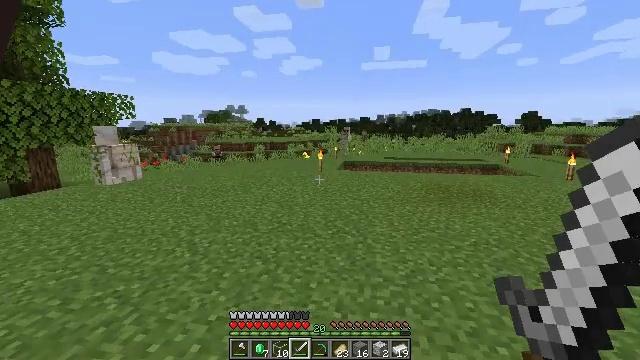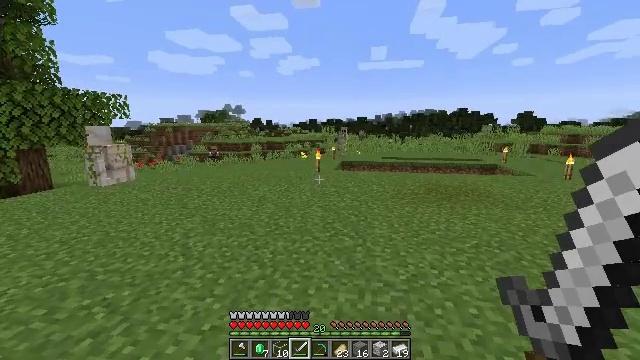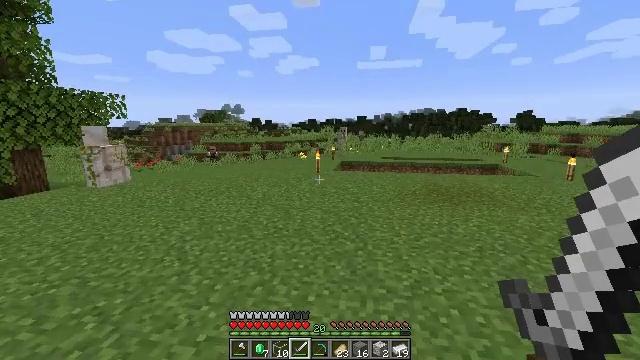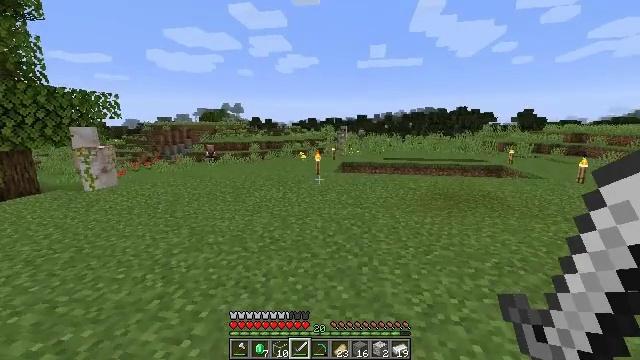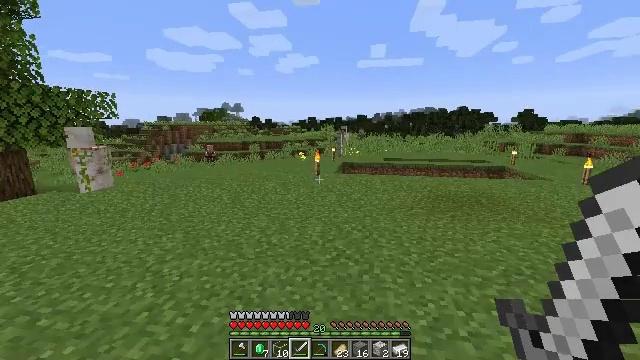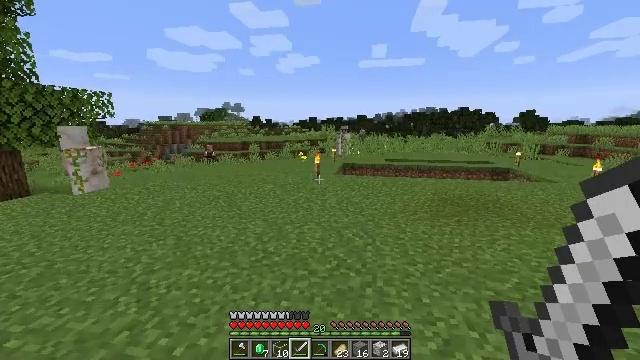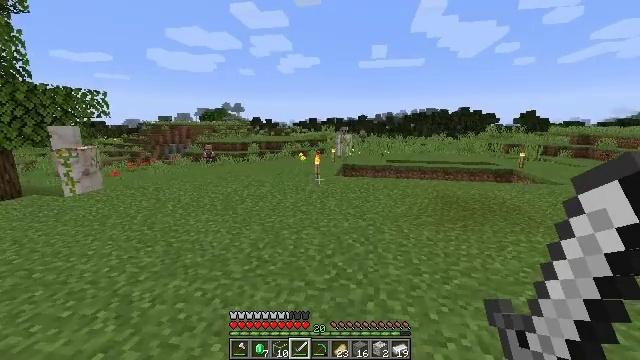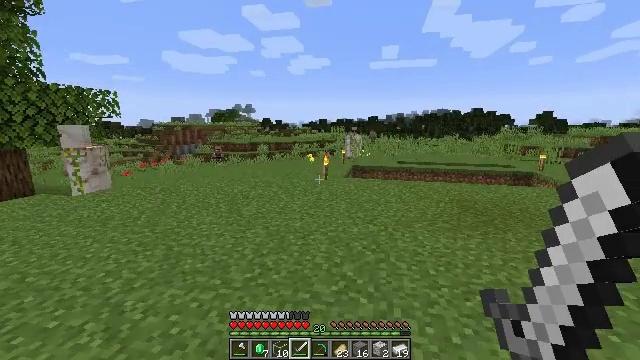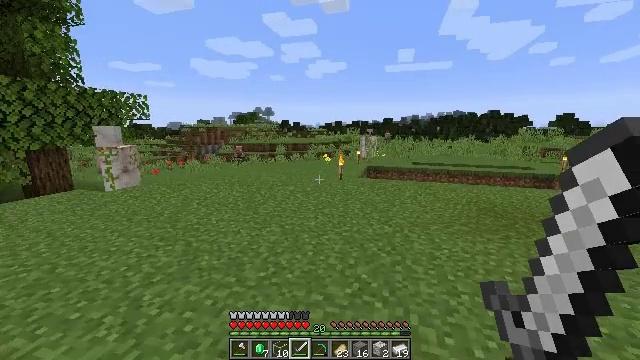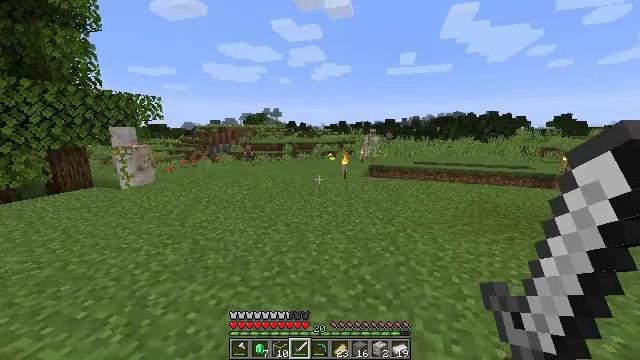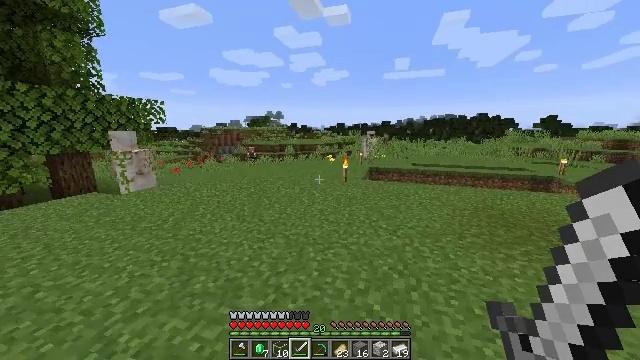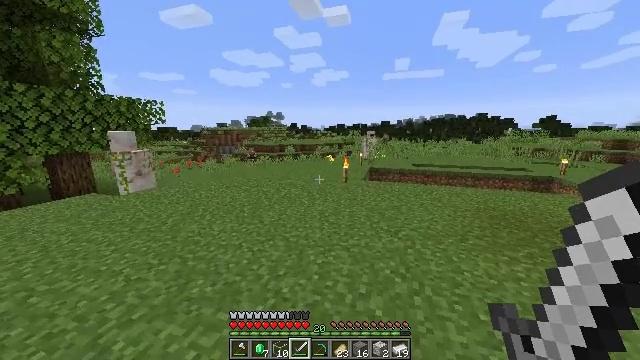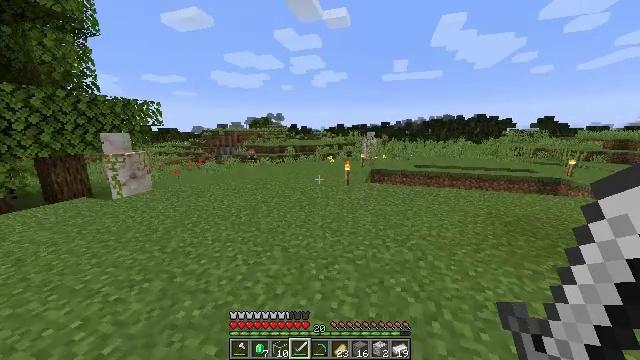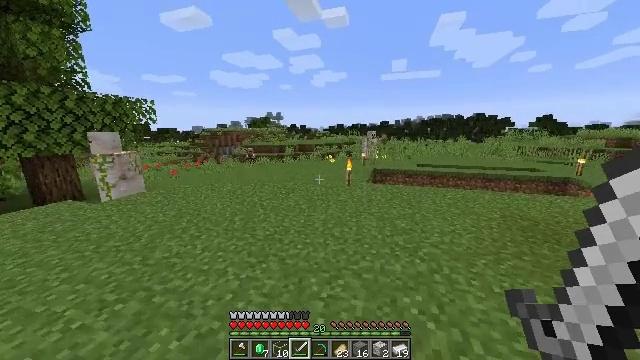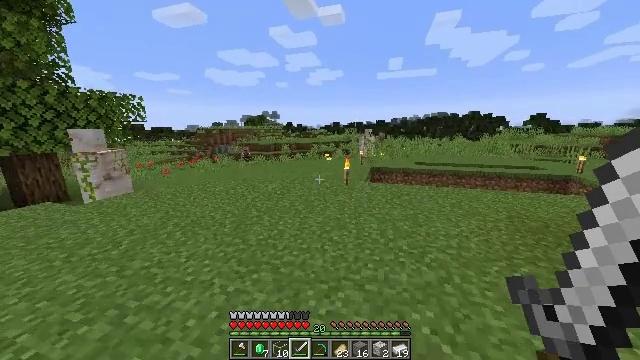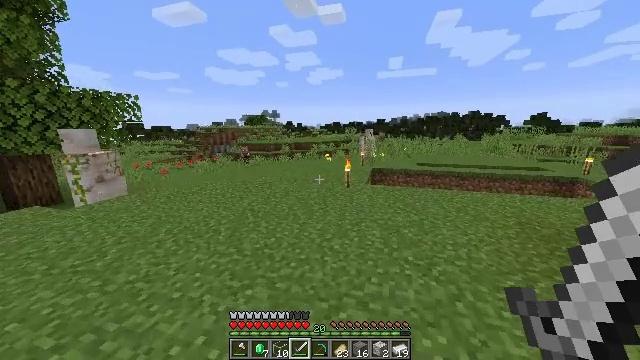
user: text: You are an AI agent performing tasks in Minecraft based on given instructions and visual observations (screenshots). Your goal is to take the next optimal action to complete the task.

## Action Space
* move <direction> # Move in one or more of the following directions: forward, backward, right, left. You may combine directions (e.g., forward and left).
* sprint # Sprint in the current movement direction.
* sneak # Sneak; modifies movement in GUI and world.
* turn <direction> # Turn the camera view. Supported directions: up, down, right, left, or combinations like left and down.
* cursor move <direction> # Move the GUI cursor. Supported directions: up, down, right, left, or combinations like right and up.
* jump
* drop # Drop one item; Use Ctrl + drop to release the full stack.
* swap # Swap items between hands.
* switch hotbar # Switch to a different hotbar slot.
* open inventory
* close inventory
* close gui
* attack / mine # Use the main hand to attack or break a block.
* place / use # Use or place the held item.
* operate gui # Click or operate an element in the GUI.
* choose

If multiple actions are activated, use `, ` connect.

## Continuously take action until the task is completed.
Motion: motion action
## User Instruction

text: Attack the dark oak fence to dismantle it.
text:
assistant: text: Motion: move forward
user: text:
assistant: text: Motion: move forward
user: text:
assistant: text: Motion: move forward
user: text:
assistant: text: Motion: move forward
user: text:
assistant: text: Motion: move forward
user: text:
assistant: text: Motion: move forward
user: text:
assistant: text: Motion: move forward, sprint, turn left
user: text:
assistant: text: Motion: move forward, sprint, turn left
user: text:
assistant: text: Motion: move forward, sprint, turn left
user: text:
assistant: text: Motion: move forward, sprint
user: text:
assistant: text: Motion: move forward
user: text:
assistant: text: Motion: move forward
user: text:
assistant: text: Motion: move forward
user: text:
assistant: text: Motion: move forward, sprint
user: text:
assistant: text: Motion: move forward, sprint
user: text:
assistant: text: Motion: move forward, sprint
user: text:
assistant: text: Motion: move forward, sprint
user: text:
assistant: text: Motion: move forward, sprint
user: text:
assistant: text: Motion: move forward
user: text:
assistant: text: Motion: move forward
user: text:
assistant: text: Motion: move forward
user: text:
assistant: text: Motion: move forward, jump
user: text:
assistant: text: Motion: move forward, jump
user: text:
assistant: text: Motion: move forward, jump
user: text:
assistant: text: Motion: move forward, jump
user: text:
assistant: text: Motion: move forward, jump
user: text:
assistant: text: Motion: move forward, jump
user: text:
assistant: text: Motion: move forward, jump
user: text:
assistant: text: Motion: move forward, jump
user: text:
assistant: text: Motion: move forward, jump